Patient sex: M
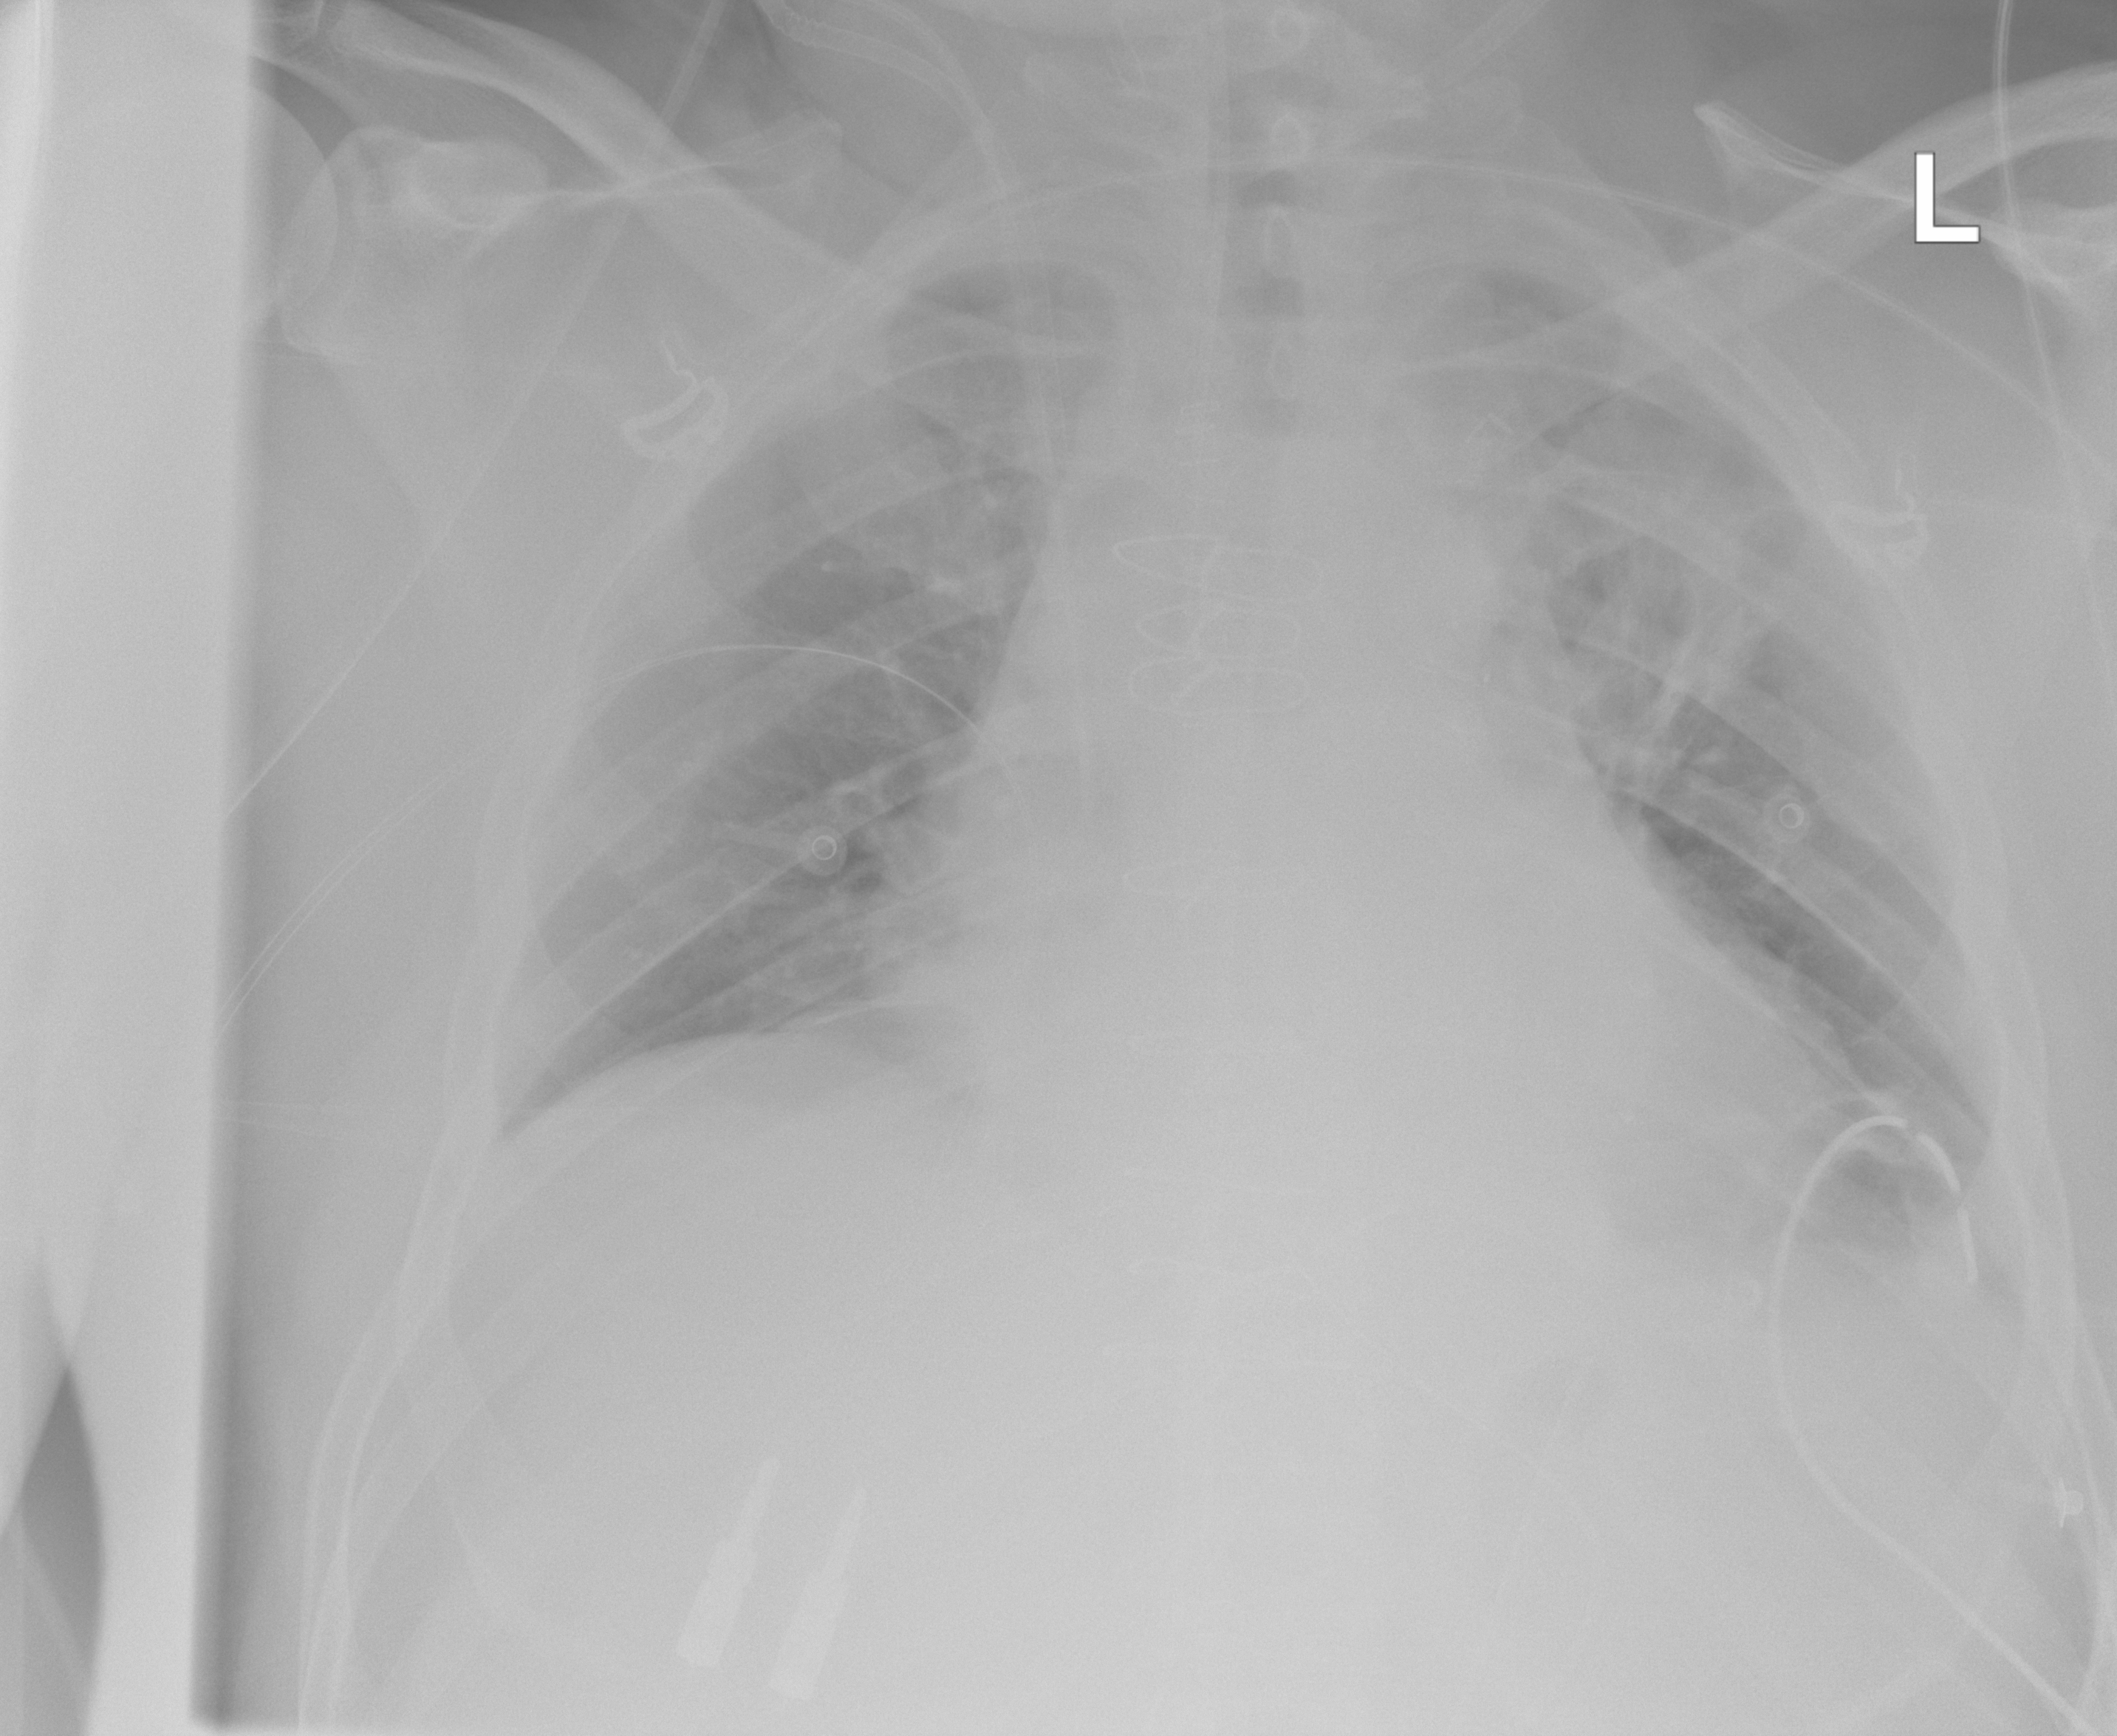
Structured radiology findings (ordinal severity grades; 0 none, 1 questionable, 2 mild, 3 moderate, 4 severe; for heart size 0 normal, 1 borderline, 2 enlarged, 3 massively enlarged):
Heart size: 2
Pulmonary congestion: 0
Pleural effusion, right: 0
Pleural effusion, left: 0
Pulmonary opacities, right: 0
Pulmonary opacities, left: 1
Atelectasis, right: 0
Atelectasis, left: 2